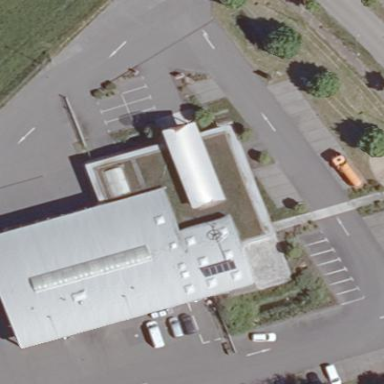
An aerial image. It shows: Industrial building with skillion roof shape. It serves as car shop.